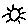
Label: sun